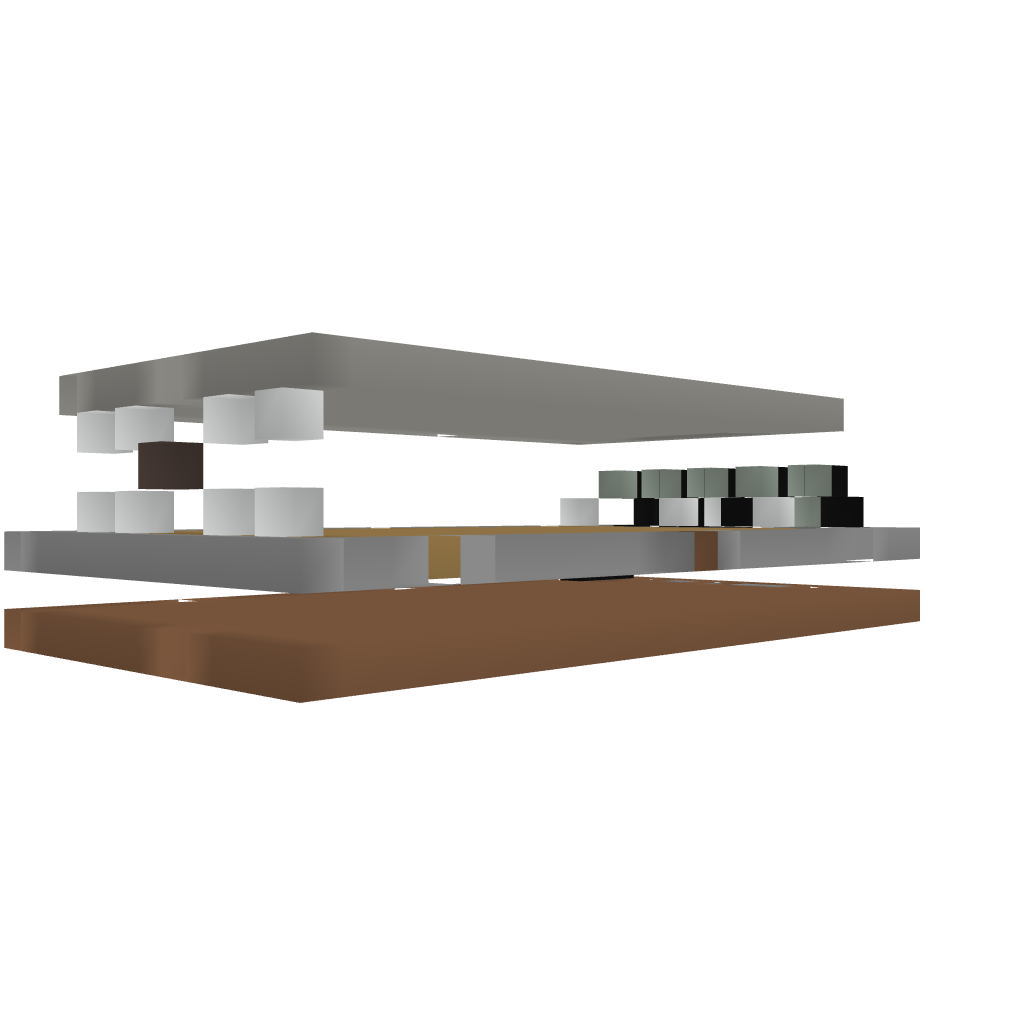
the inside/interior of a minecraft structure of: Redstone Firing Range